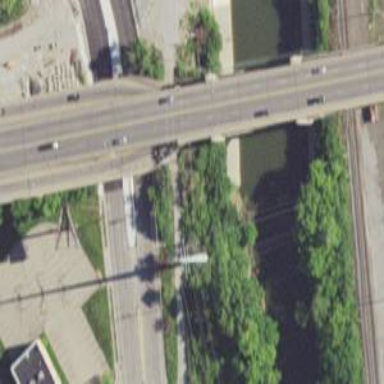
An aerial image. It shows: Viaduct bridge that serves as trunk link highway.